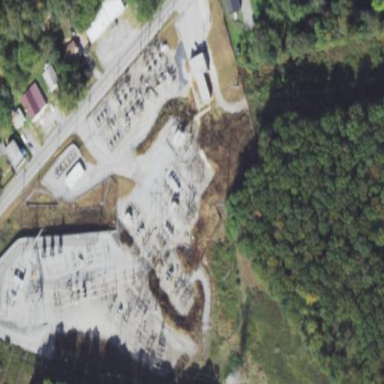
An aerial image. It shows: Power substation.